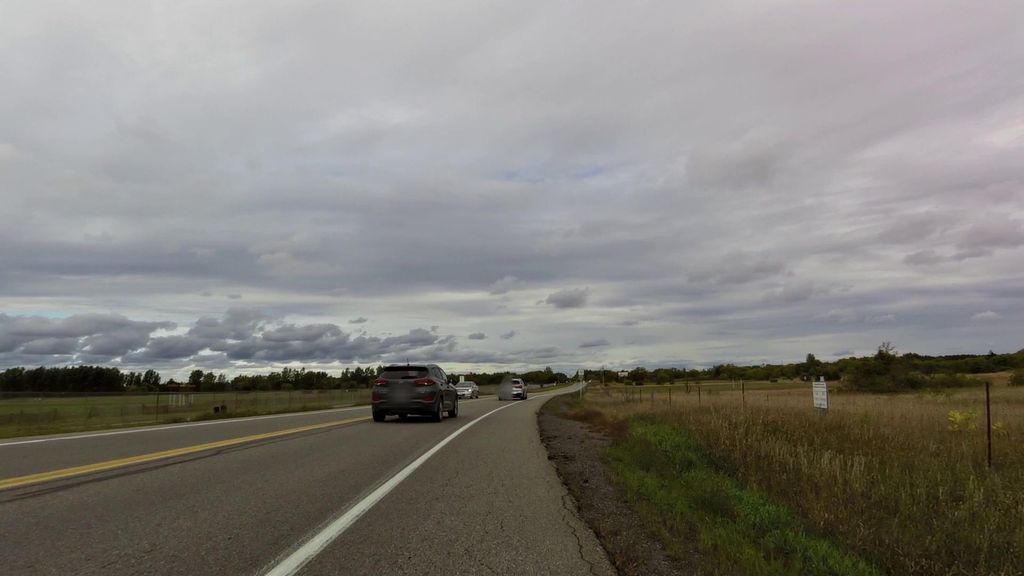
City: ottawa-gatineau